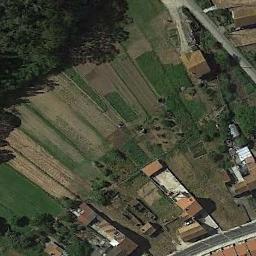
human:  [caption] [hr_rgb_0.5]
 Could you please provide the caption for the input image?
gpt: Many irregularly shaped brown and green mixed farm fields with several paths and many buildings .

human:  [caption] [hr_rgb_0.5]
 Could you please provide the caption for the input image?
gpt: There are many buildings on terraces .

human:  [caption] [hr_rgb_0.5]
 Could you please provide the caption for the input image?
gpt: There is a winding path between the terraces .

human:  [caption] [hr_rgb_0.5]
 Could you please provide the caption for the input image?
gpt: The bare and green terrace is next to some houses and trees .

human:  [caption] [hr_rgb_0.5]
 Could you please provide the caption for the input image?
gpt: There are some buildings and green trees near the terraces .